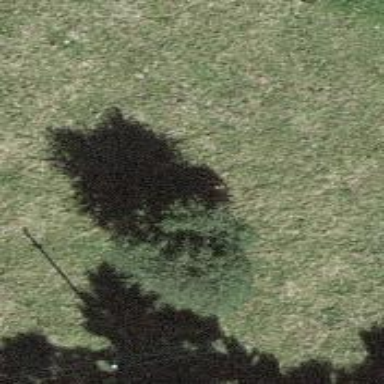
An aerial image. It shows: Beautiful tree in nature.